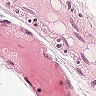
Metastatic tissue present: no